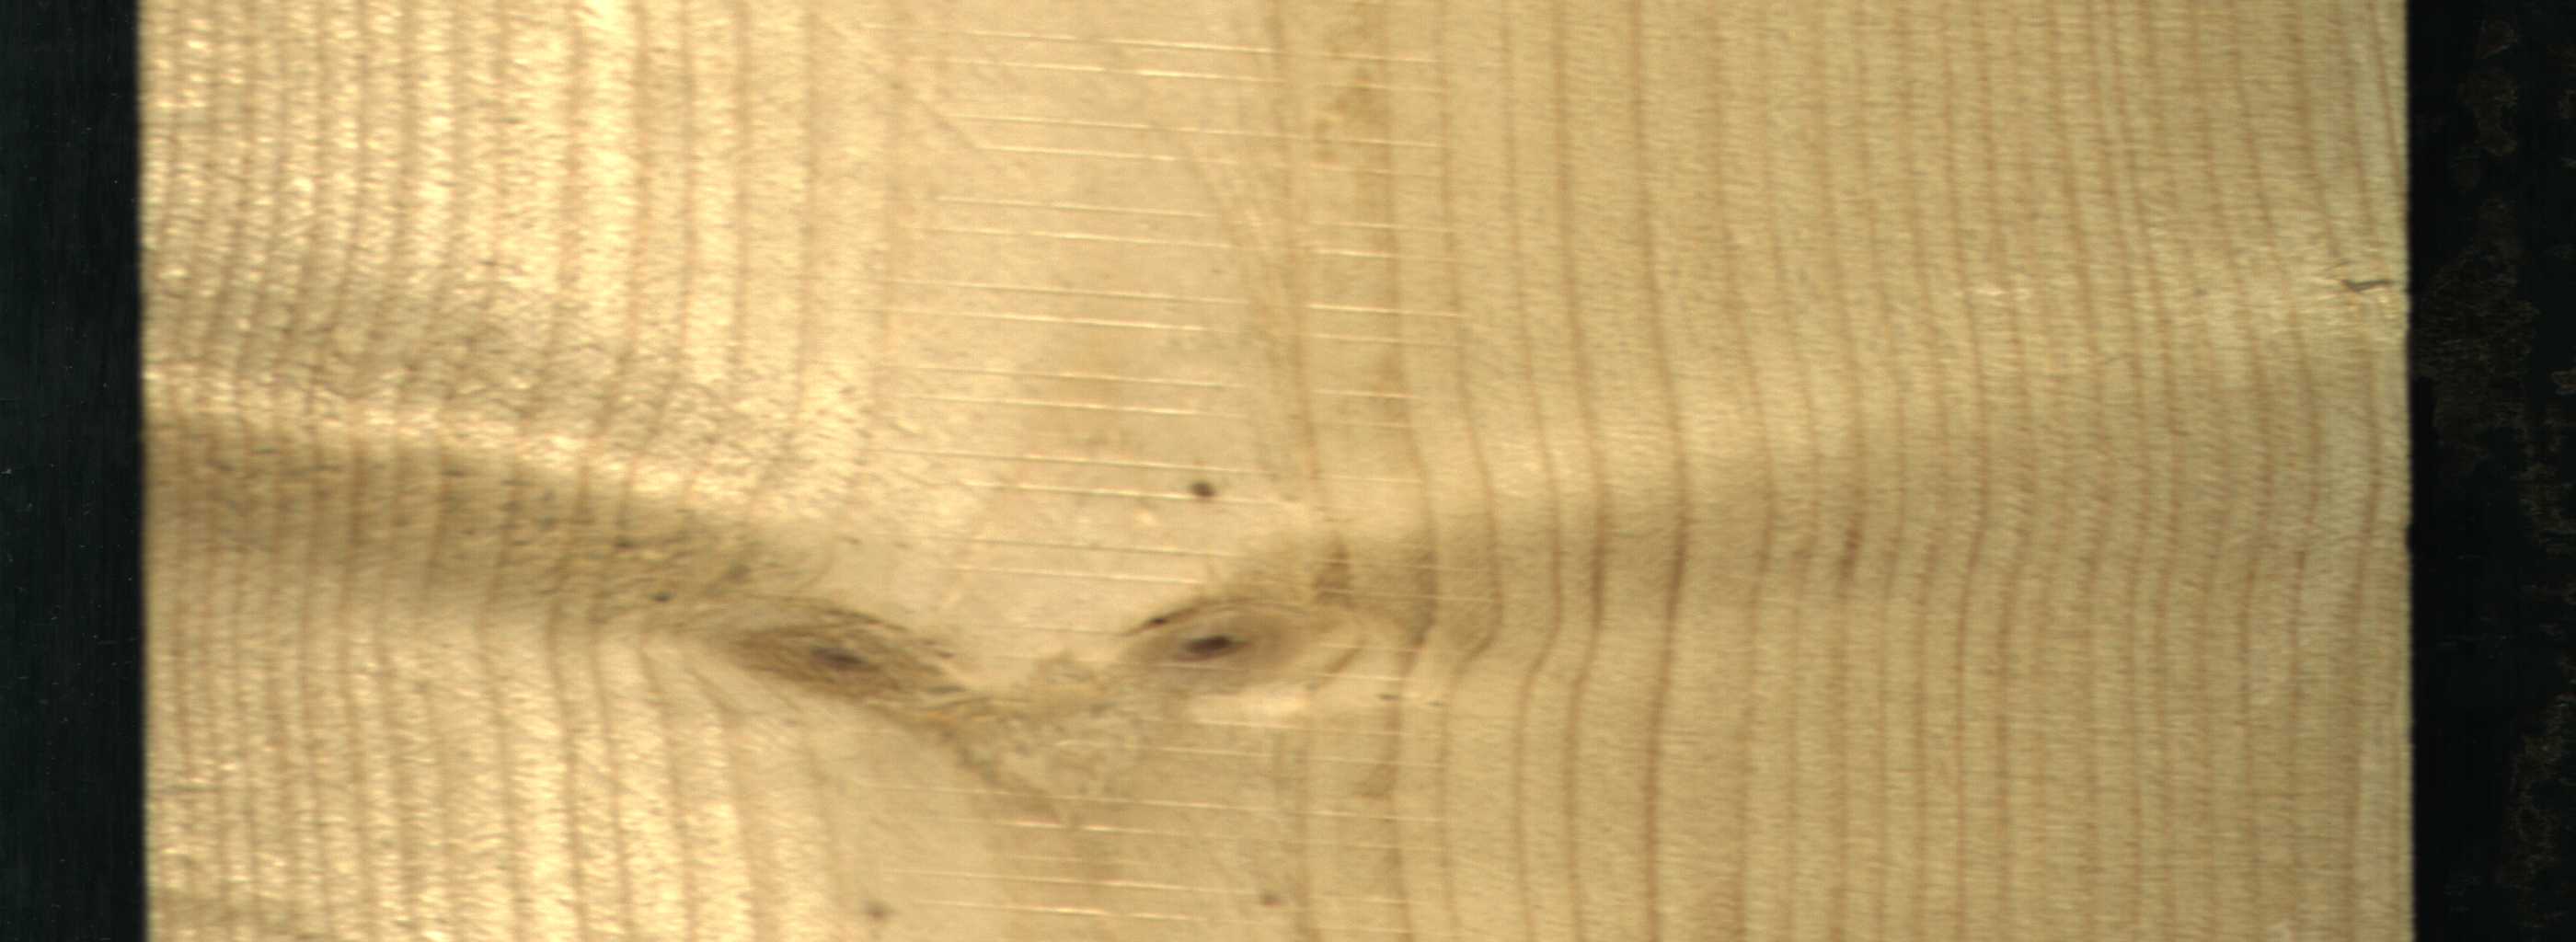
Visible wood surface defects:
Live_Knot
Live_Knot